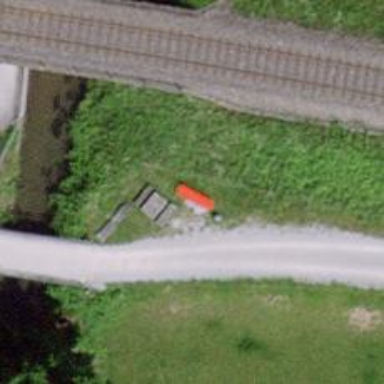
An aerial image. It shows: Red bench.